Question: Running Visual Studio 2008 MVC 2 (bug fixes on older web application). In between each page this list of files named "eval code" shrinks and then expands again. I have not figured out a way to get it to stop or a reason that it's occurring. Any help would be greatly appreciated.
Thanks

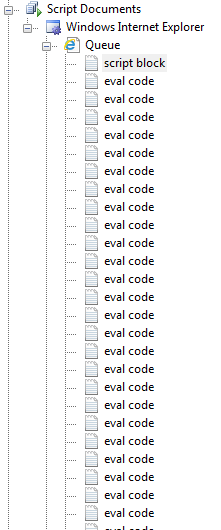
Answer: That's how the client part of your application 'breathes'. Each dynamically generate portion of JS is being delegated to eval statement and then executed by browser's JS engine. If you double click any, you will see what exactly is being executed. It is usually hand-written JS statements to be injected on-the-fly, or ASP.NET web resources (AXD) files.
You can disable this by IE options -> Advanced -> Disable Script Debugging (Other) yet this will not allow you to attach to a process and debug client side code from Visual Studio (you'll have to use IE development tools [F12])